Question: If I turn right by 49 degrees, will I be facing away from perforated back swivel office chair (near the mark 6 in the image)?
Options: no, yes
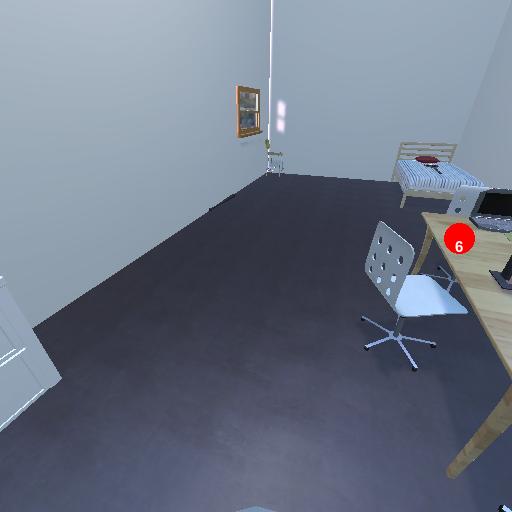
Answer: no